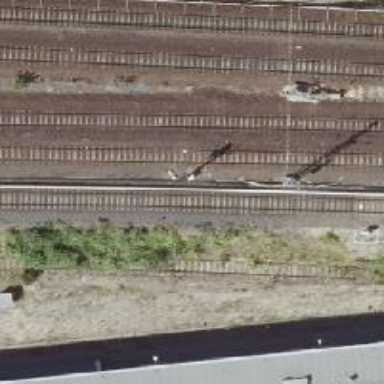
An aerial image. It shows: Railway signal.